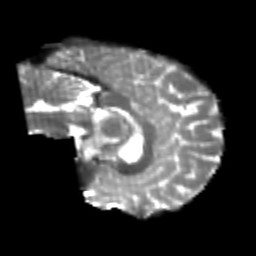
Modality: T2w
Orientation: sagittal
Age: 24
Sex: male
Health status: healthy
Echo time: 0.074 s